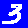
Digit: 3